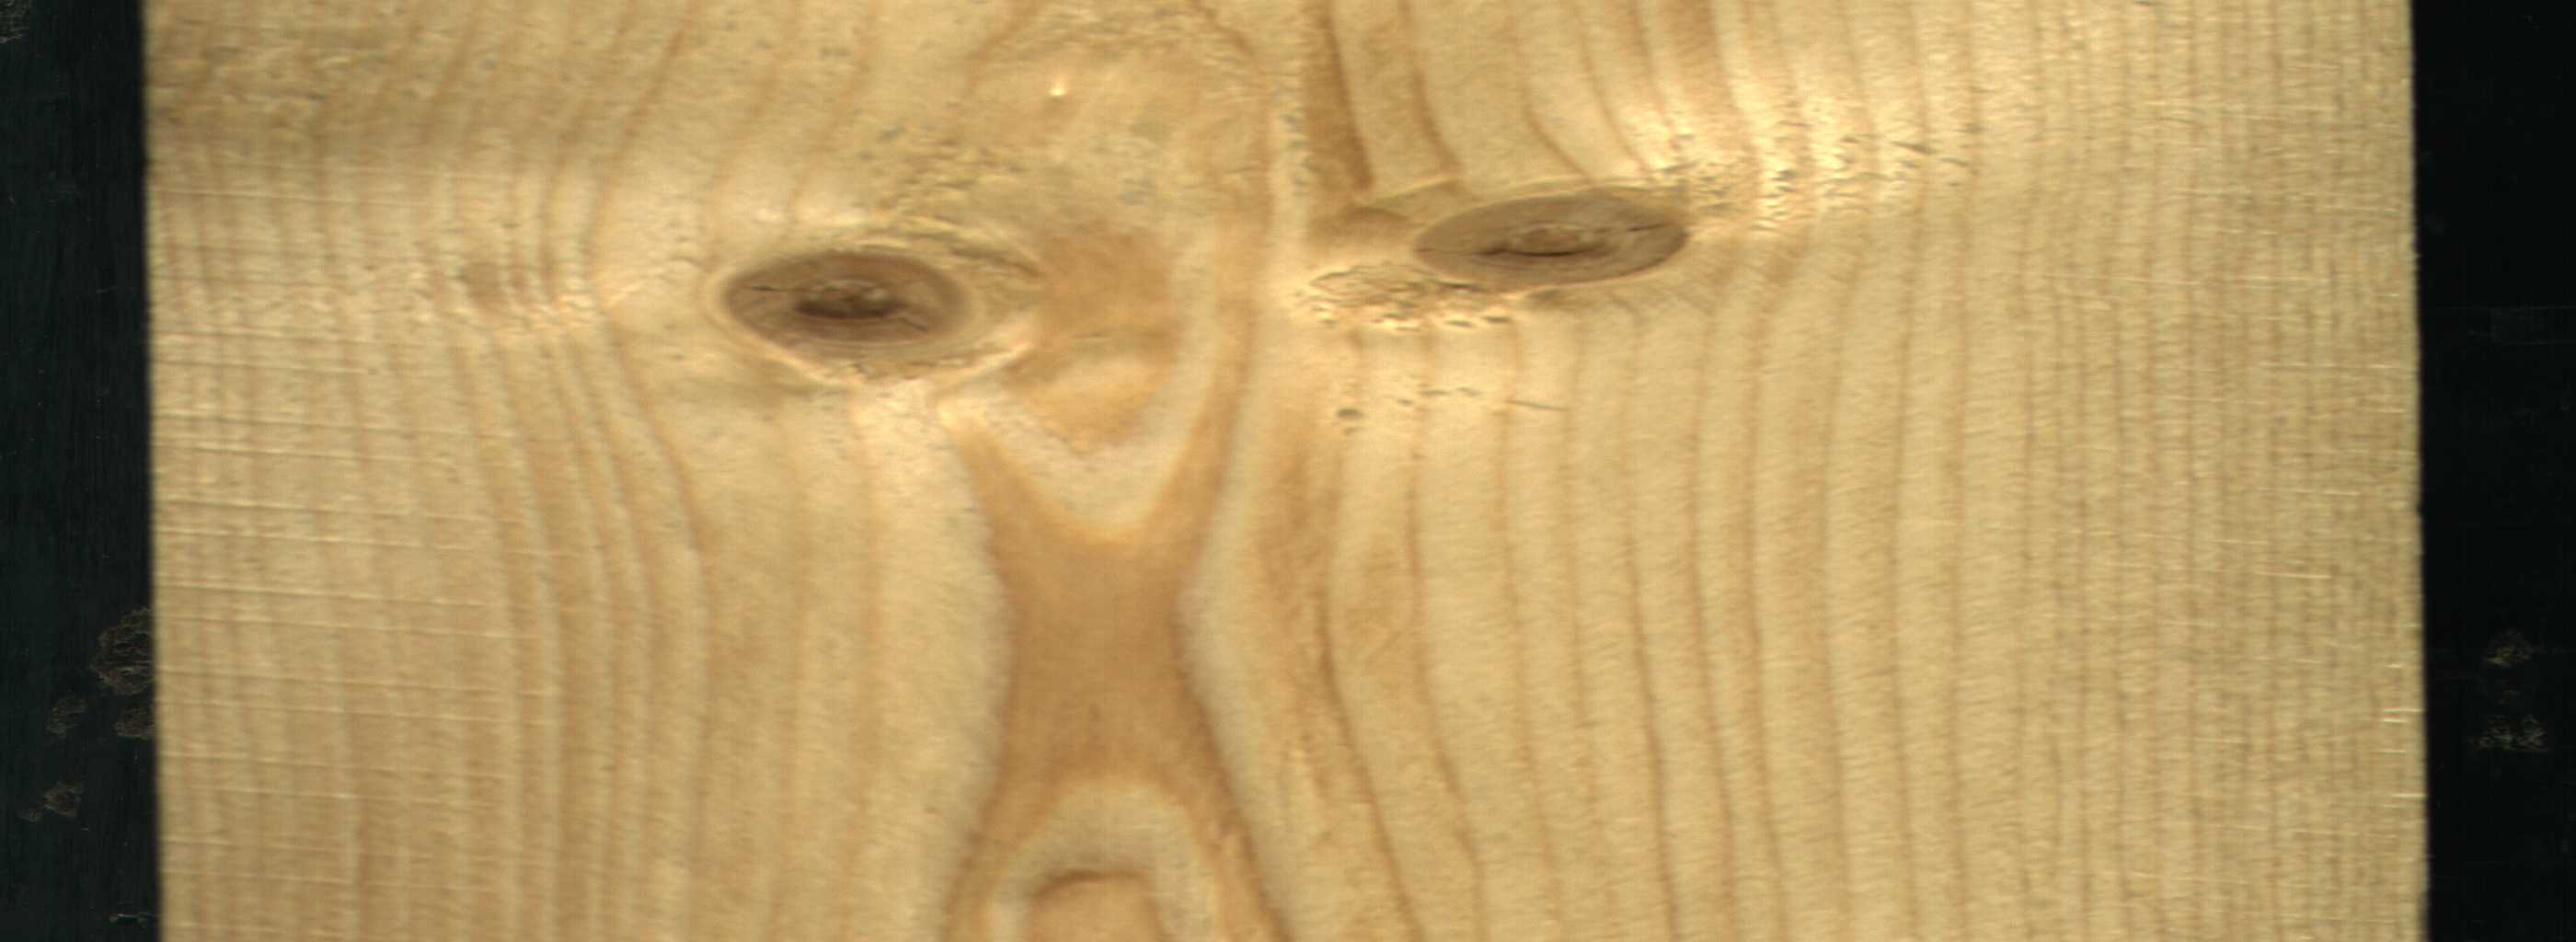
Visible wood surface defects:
Live_Knot
Live_Knot